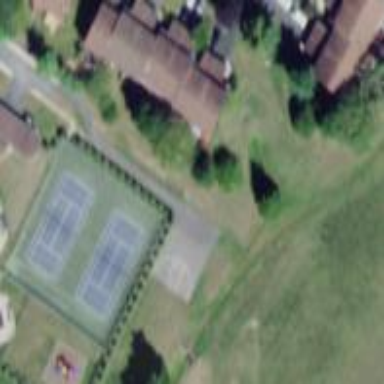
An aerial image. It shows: Tennis court on pitch designated for leisure land.